Question: - I need to calculate a weighted grade from 3 criteria (Health, Structure, Form) for each tree. Each tree has a letter grade (A-F) for each of the criteria. The overall grade for each tree is weighted by the criteria.- I have a TREE TABLE with fields: tree #, a health letter grade (A-F), a structure letter grade (A-F), and form letter grade (A-F))- I have a GRADING SCALE TABLE with fields: letter grade (A-F), numeric grade (1-0)- I have a WEIGHTED TABLE with fields: criteria (health, struc...) and weight (.2, .6..)- I have a one-to-many relationship from the 'GRADING SCALE TABLE [letter grade]' to each of the criteria on the 'TREE TABLE [health letter grade]', etc. Many trees can have the same grade.
When I first tested a query showing the numeric grades for each tree, but this resulted in triple records for each tree and these were not the correct values.
I figured I would step the process and ran a query using the switch function, which provided the correct numeric grade for each tree for each criteria (Yay - this was based on a similar post that calculated numeric grades from letter grades)
I used:
'''
HealthNum: Switch([Health]="A",1,[Health]="B",.75...,True,"Missing a grade")
'''
BUT, I am struggling to run a query to calculate the weights for each criteria and the ultimate weights.
I tried for each of the tree criteria: 'HealthWtd: [HealthNum]*[Criteria_wt];' where the criteria field was set to '[Criteria]="Health"'
When I set '[Criteria]="Health"' and I put in the '[Criteria]="Structure"' in the OR position, I end up with two records for each tree. One record has a correct health weight and an incorrect structure weight, while the other record has an incorrect health weight and correct structure weight.
Some of the caveats: the grading scale and weights are likely to change from time to time, so I would rather use a relationship over the switch function. My boss has disliked the use of excessive nesting.
I feel like this should be an easy task and cannot for the life of me figure this one out.

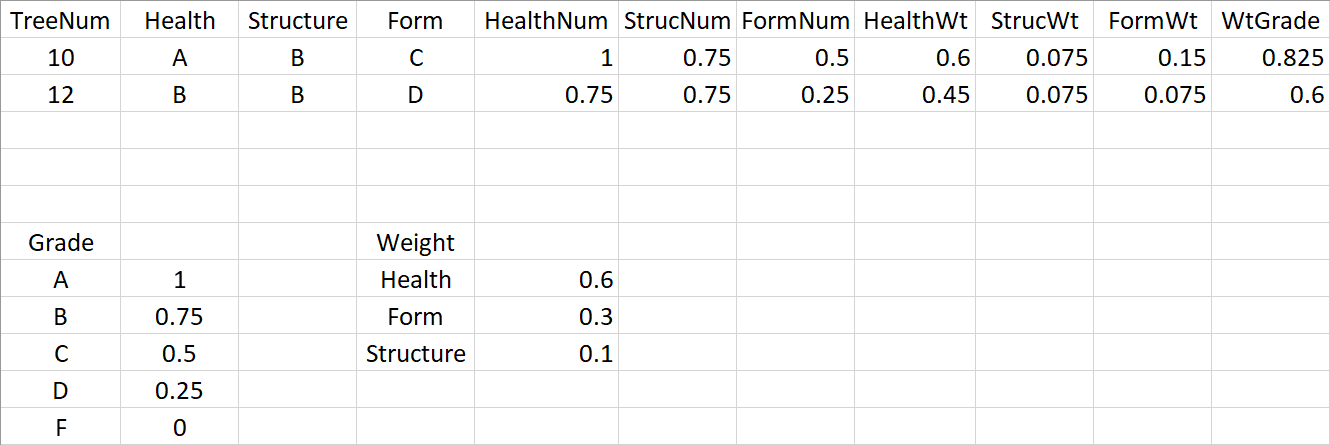
Answer: With current table structure, either hard code weight factor in query expression or use DLookup() to pull correct Weight factor from table. Could also use DLookup() for Scale.
Example for Health:
'DLookup("Weight", "Weighted", "Criteria='Health'") * DLookup("Number", "Scale", "Letter='" & [Health] & "'")'
Tree table is not normalized. If it were, could join to Scale and Weight tables to properly associate records and calculate weight. Then a CROSSTAB query could produce the horizontal output.
Normalized table which could be joined to other tables:
'''
+---------+-----------+-------+
| TreeNum | Criteria | Grade |
+---------+-----------+-------+
| 10 | Health | A |
+---------+-----------+-------+
| 10 | Structure | B |
+---------+-----------+-------+
| 10 | Form | C |
+---------+-----------+-------+
| 12 | Health | B |
+---------+-----------+-------+
| 12 | Structure | B |
+---------+-----------+-------+
| 12 | Form | D |
+---------+-----------+-------+
'''